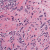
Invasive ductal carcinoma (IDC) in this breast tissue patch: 1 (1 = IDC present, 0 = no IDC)